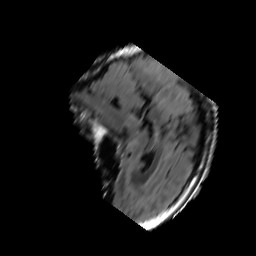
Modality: FLAIR
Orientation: sagittal
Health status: ill
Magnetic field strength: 3 T